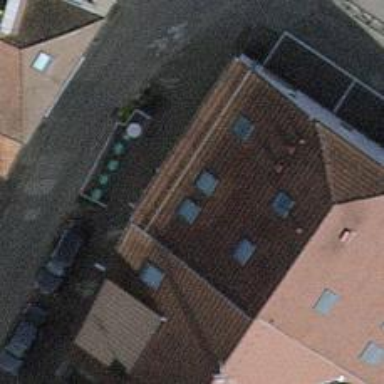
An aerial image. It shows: Pub.